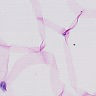
Metastatic tissue present: no